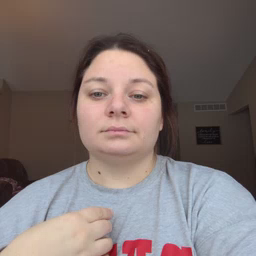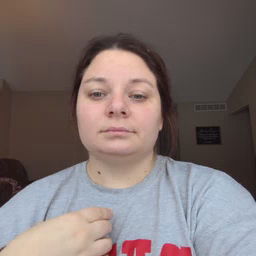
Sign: store